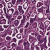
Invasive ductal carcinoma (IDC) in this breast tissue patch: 1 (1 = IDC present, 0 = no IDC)